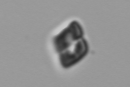
Label: Bacillariophyceae_morphotype1